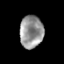
Tissue: prostate
Cell type: T cells
Senescence score: 0.2635
Nuclear area (px): 746
Mean DAPI intensity: 149.454